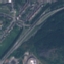
Land use / land cover class: Highway